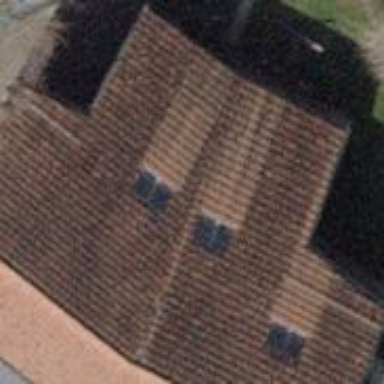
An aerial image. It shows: View of roof of building.